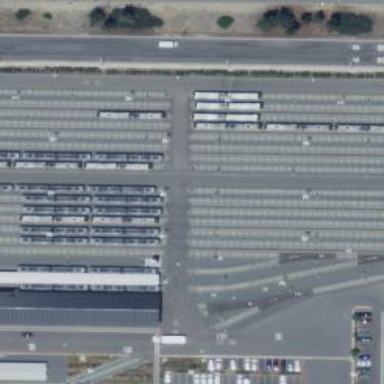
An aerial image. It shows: Light rail service yard with electrified contact lines.